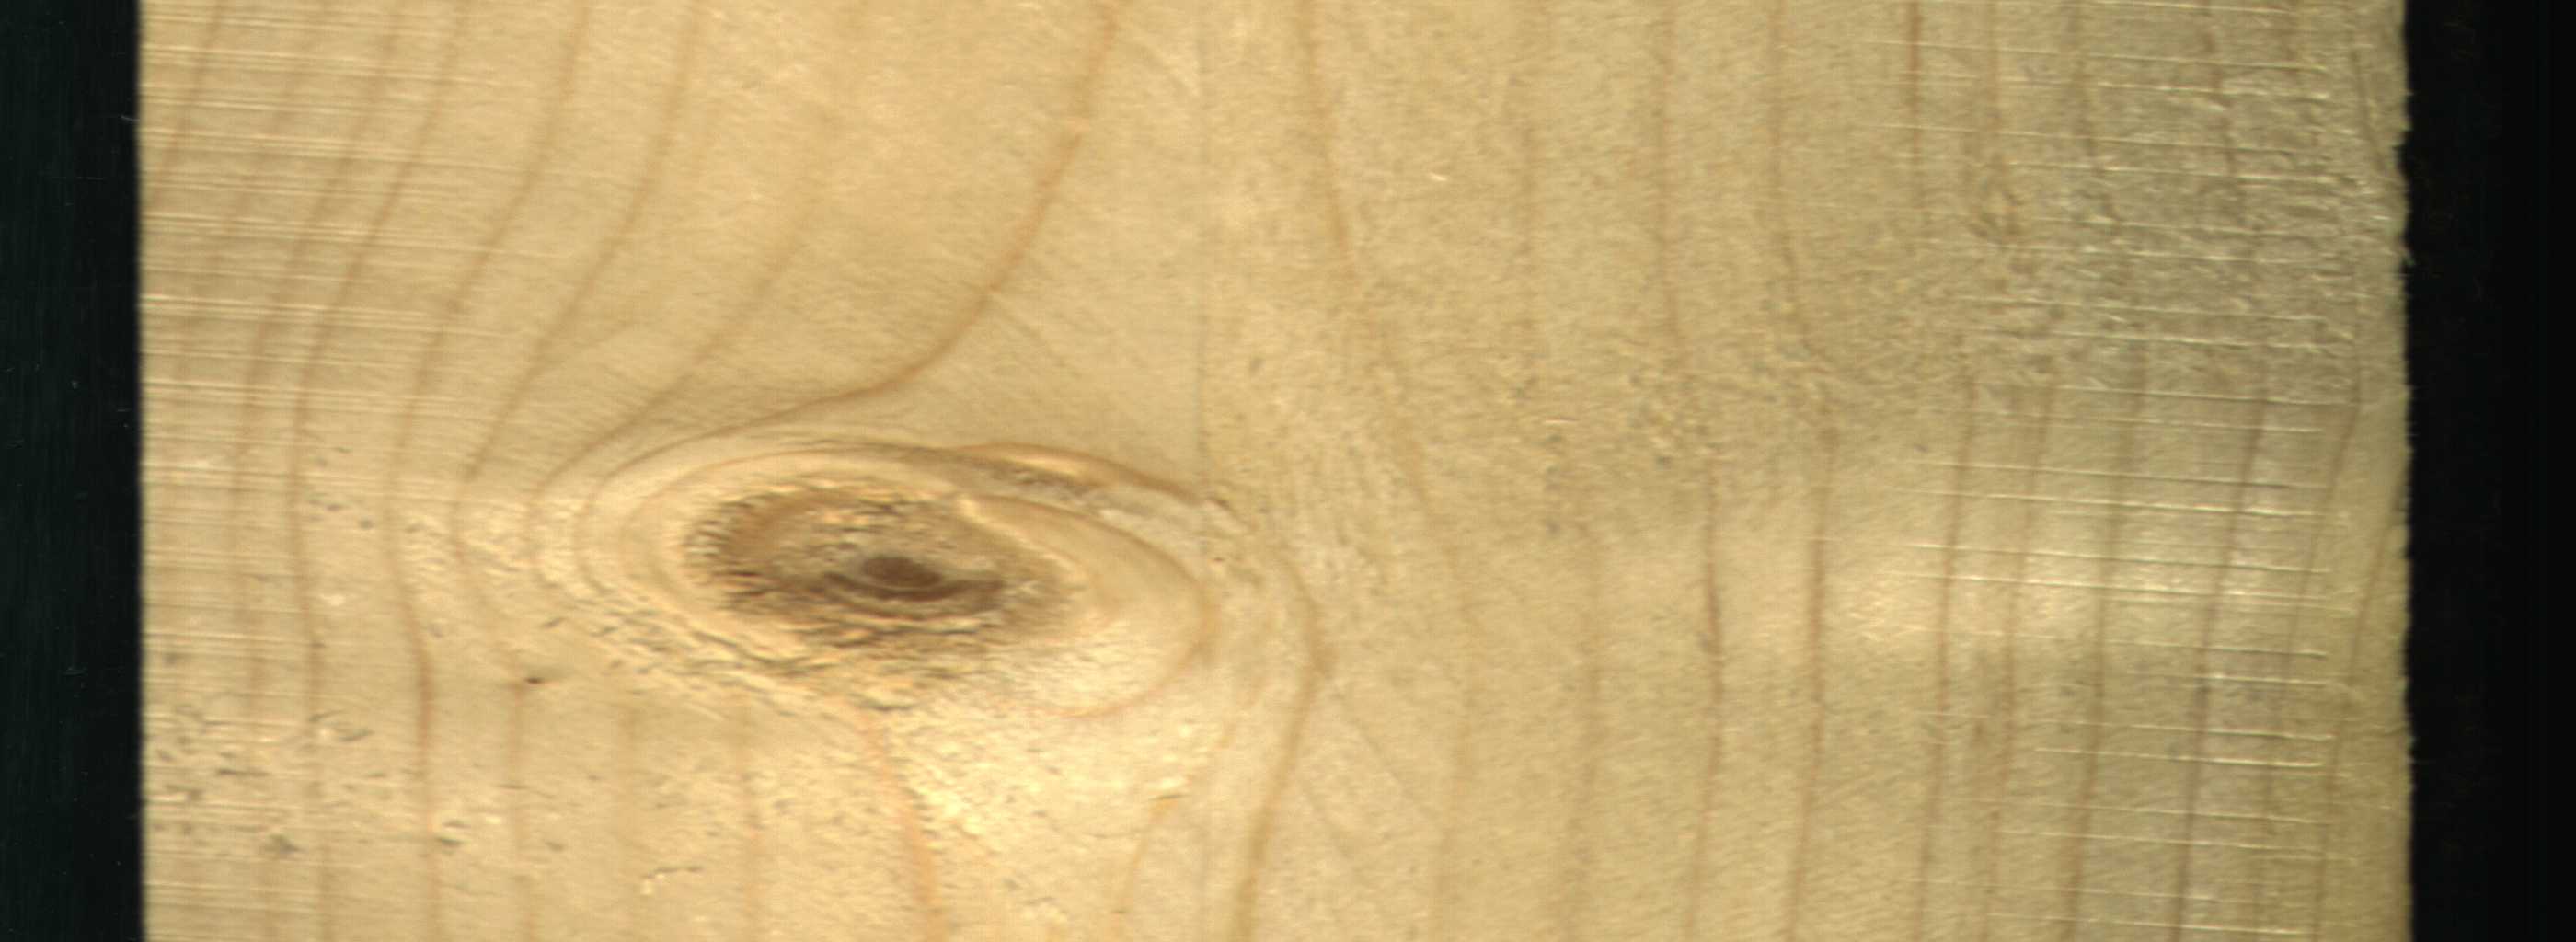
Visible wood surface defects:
Live_Knot